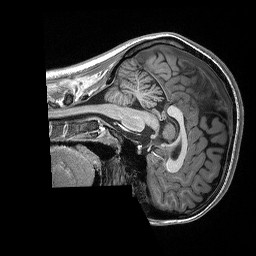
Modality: T1w
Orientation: sagittal
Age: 20
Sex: female
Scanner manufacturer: siemens
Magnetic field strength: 3 T
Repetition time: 2.3 s
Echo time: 0.00298 s